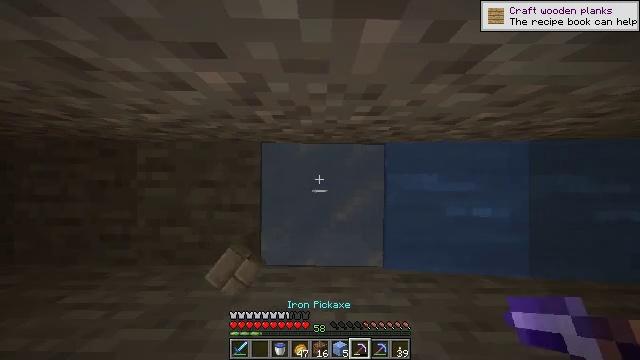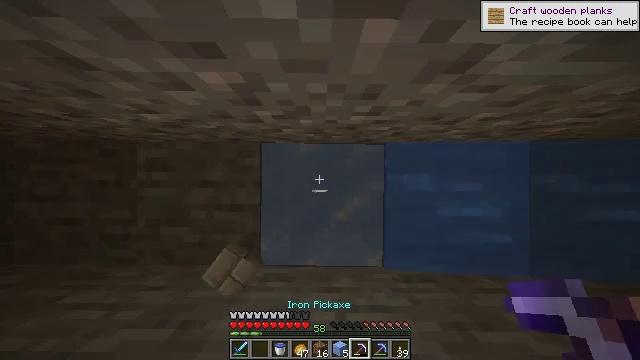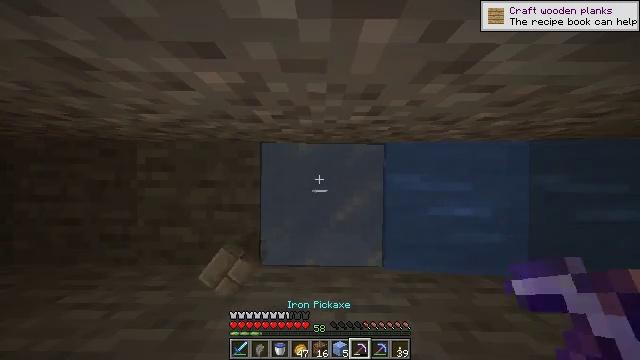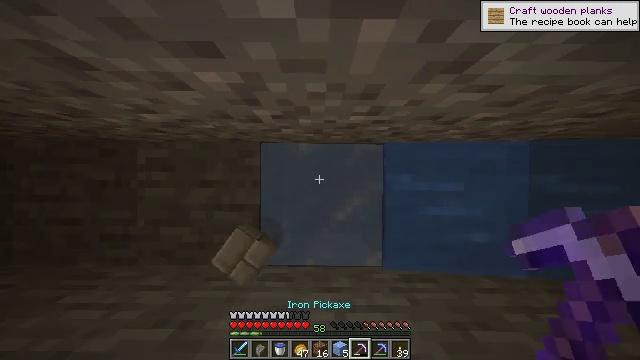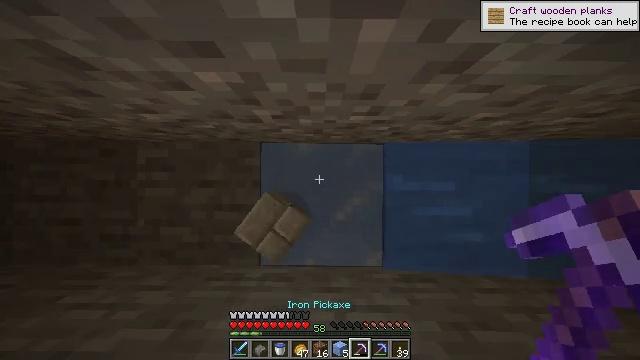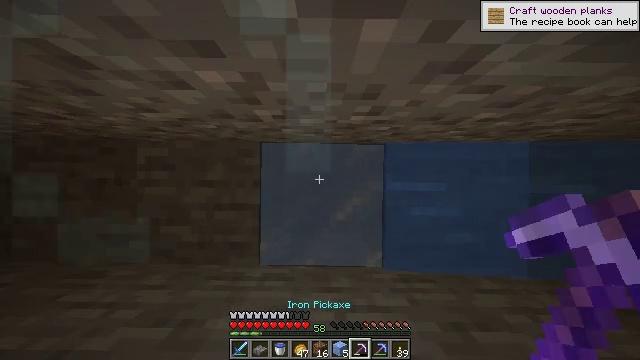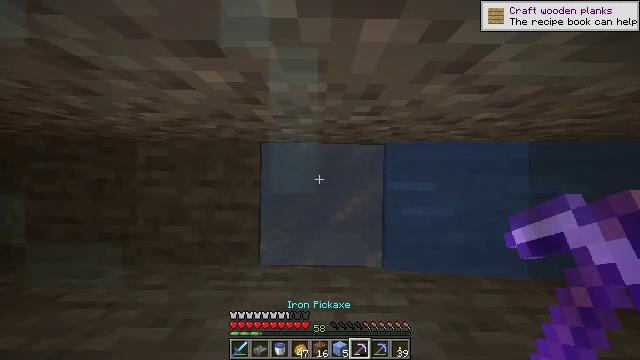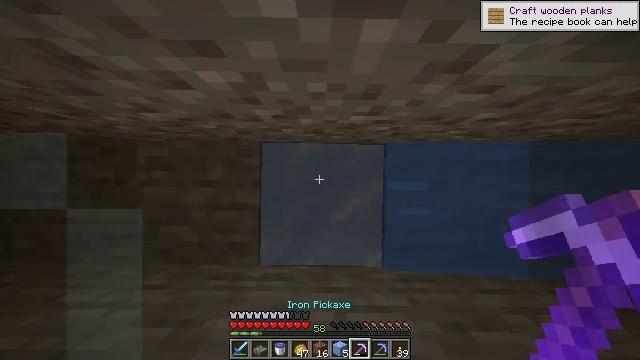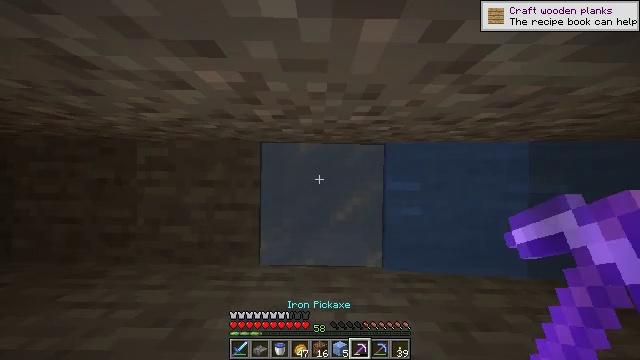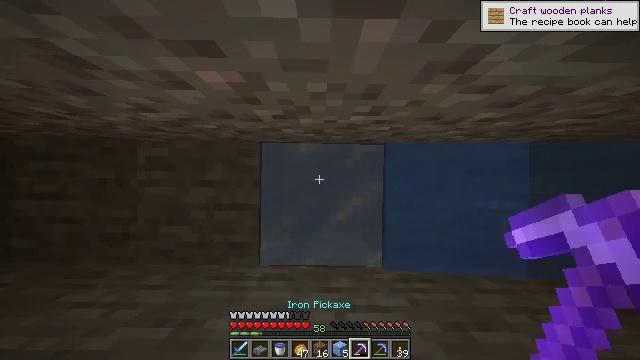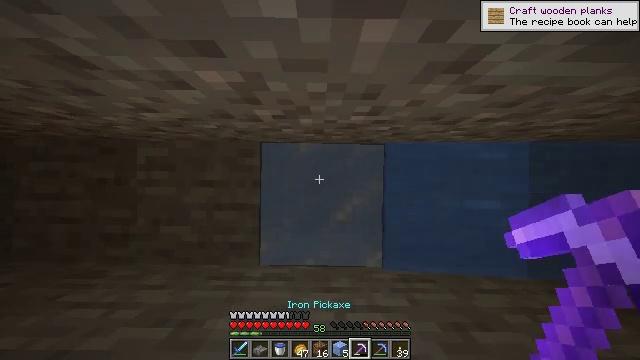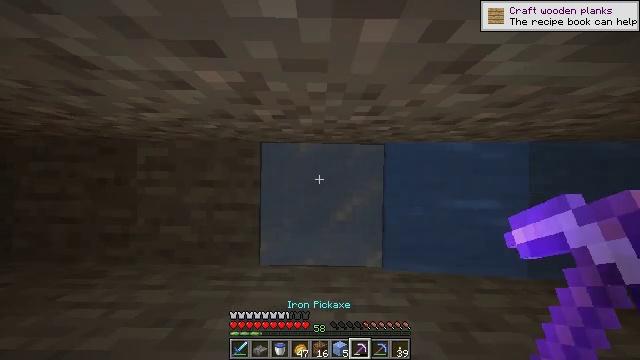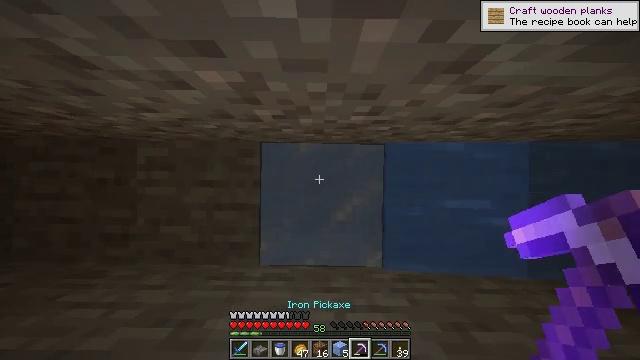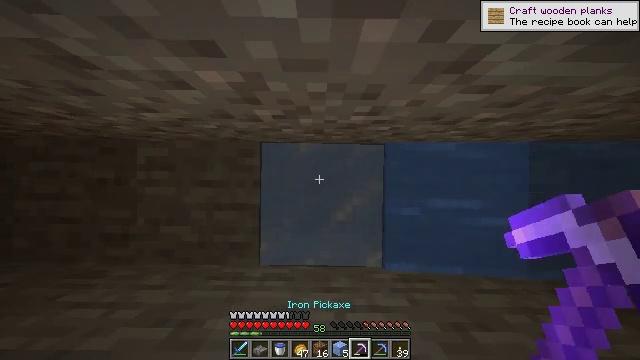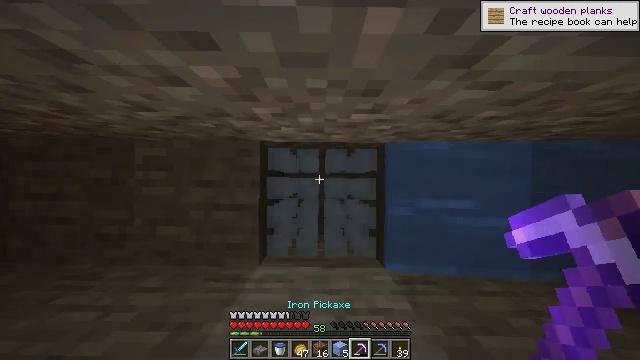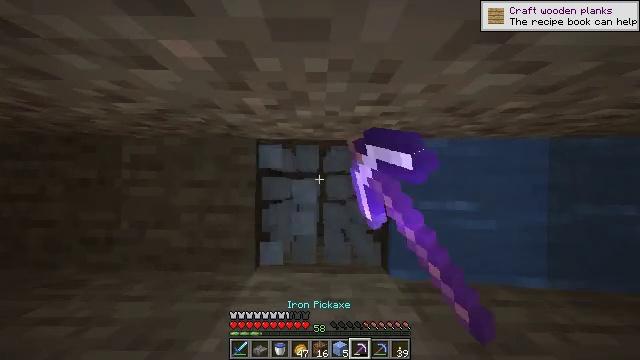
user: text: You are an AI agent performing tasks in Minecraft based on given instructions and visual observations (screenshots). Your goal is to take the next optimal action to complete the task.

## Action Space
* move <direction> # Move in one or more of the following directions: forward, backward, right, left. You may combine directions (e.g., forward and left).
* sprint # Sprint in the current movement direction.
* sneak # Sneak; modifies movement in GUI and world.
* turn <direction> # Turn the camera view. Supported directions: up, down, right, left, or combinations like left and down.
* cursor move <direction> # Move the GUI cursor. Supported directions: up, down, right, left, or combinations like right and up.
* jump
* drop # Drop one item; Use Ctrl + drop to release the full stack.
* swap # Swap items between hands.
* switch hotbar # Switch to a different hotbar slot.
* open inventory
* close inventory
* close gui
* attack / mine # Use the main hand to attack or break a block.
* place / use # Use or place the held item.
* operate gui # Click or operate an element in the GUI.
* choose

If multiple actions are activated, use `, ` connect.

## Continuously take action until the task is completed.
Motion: motion action
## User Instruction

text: Attack the ice to clear a path.
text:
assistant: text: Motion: turn down
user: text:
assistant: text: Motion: no_op
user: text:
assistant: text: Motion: no_op
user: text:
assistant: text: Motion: no_op
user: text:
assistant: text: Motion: no_op
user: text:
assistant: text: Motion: no_op
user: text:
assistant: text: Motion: no_op
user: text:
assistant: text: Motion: no_op
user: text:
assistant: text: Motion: no_op
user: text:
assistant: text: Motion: no_op
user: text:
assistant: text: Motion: no_op
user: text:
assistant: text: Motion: no_op
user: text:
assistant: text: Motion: no_op
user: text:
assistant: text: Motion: attack / mine
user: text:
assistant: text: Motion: attack / mine
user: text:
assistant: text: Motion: attack / mine
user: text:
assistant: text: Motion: no_op
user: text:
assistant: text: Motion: no_op
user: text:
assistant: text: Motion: no_op